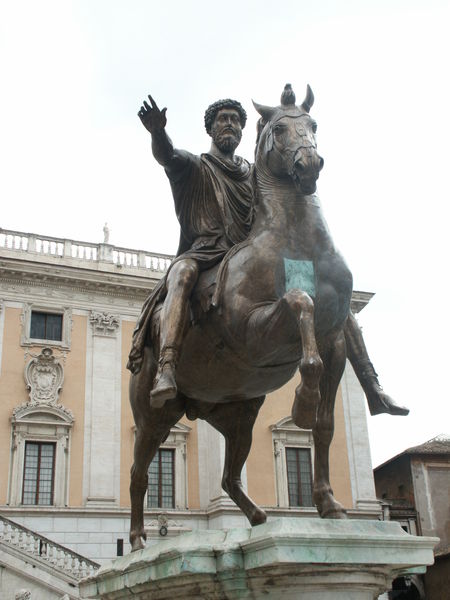
Titel: Reiterstandbild des Kaisers Marc Aurel
Standort: Rom, Kapitol (EU - I - Latium)
Schlagwörter: hand, himmel, kopf, mann, umhang, fenster, blick, gebäude, haus, schloss, bart, arm, falten, sockel, figur, locken, pferd, reiter, skulptur, statue, hufe, sattel, zaumzeug, bein, treppe, kaiser, geländer, bronze, foto, antike, denkmal, sieg, trense, rom, sims, feldherr, gruß, standbild, kapitol, staue, reiterstandbild, marc, mark, aurel, reiterstatue